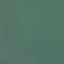
Land use / land cover class: SeaLake